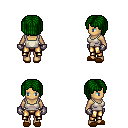
a pixel art fantasy rpg character, female body template, human, tanned skin, white pirate shirt, gold greaves, green pageboy hairstyle, metal gloves, brown slippers, four views (front, back, left, right), 2x2 character sprite sheet, small pixel art, hard edges, no anti-aliasing